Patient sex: M
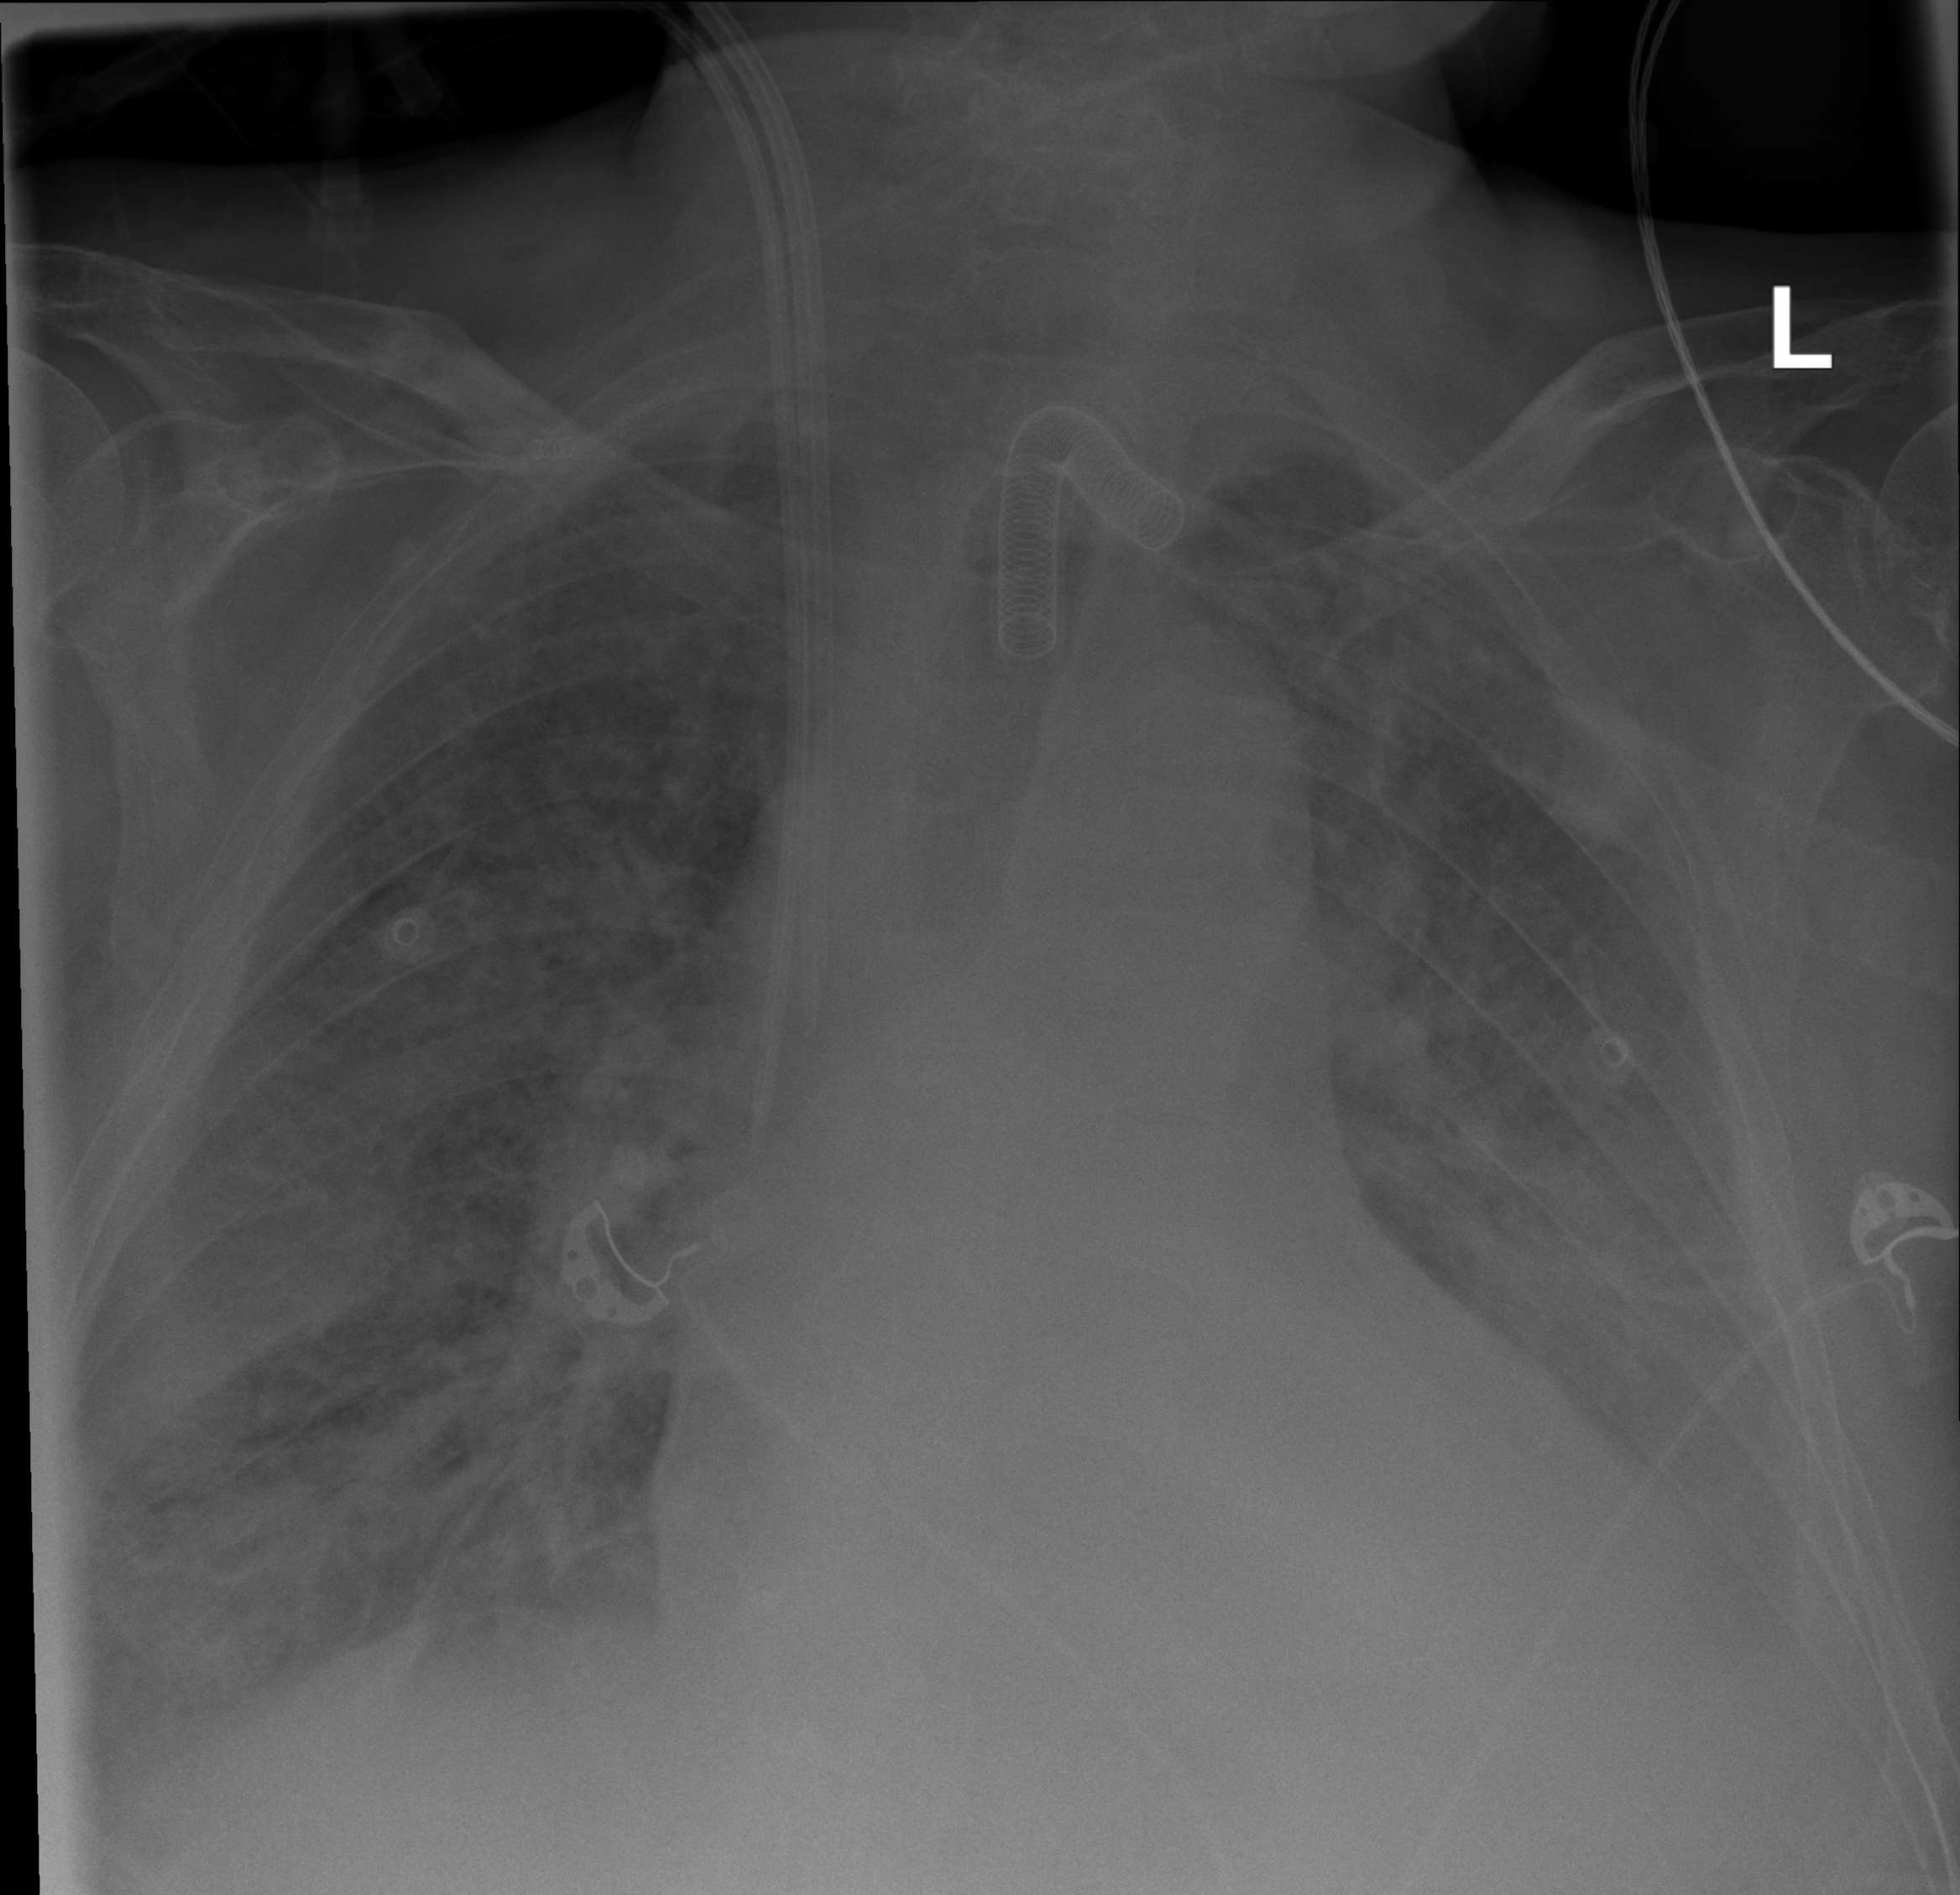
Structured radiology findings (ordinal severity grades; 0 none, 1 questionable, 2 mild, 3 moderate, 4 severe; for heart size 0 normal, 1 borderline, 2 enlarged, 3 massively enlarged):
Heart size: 2
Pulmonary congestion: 3
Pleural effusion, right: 2
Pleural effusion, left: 3
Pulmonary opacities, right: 3
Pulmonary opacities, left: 3
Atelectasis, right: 2
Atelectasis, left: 2